Question:
I am trying to display the data in the screen shot only when "Arts & Culture" option is selected from drop down box whose default value is " Choose Category". The code in my html is :
'''
<div class="well">
<h3>All Adventures</h3>
<script src="//ajax.googleapis.com/ajax/libs/jquery/1.10.2/jquery.min.js"></script>
<table>
<tr><td>
<select name="" id="" ng-model="category" ng-options="c for c in categories">
<option value="">-- Choose Category --</option>
</select>
</td>
<td><input type="text" value="Enter Current Location" /></td>
</tr>
<tr>
<td>&nbsp;</td>
<td><select name="" id="" ng-model="tMode" ng-options="tM for tM in tModes">
<option value="">-- Choose Transportation Mode --</option>
</select></td>
</tr>
</table>
<br/>
</div>
<ul class="unstyled">
<li ng-repeat="art in arts">
<div class="well">
<h4>{{art.name}}</h4>
<h5><em>{{art.formatted_address}}</em></h5>
<p>{{art.formatted_phone_number}}</p>
<p>{{art.vicinity}}</p>
<p>{{art.types}}</p>
</div>
</li>
</ul>
'''
What changes in code must i make to make this work. I have been trying many examples on the web, but no luck so far.
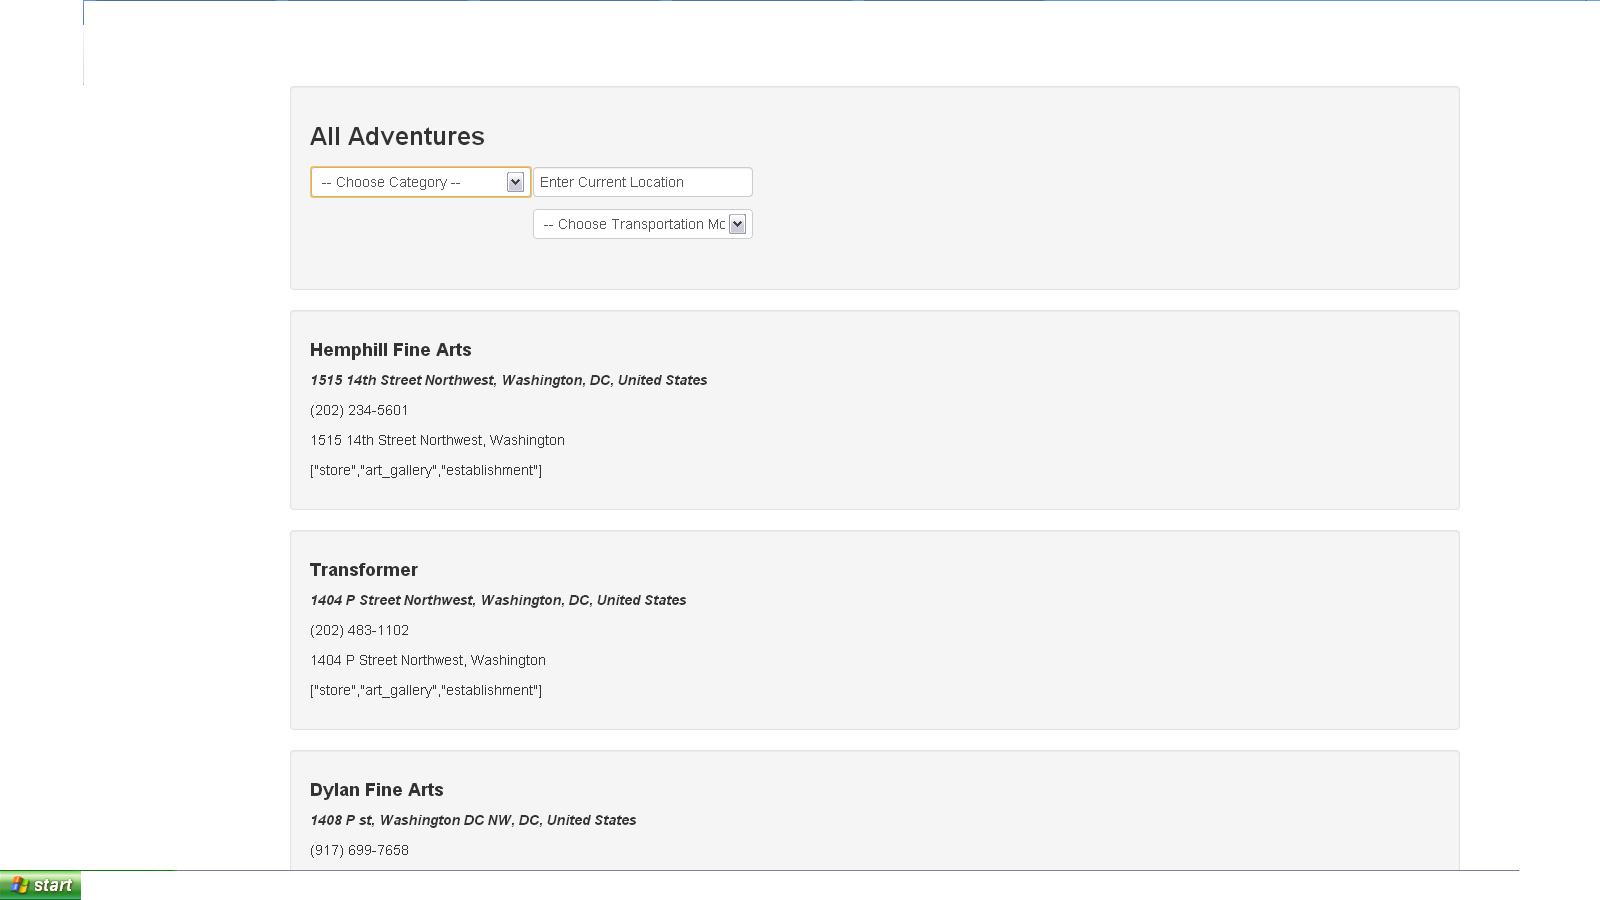
Answer: '''
<li ng-repeat="art in arts" ng-show="category == 'Arts & Culture'">
'''